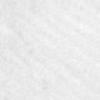
Label: no_change